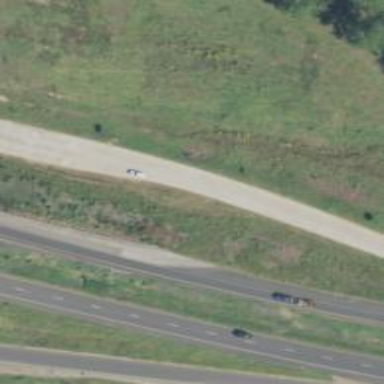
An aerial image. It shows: Trunk link highway.